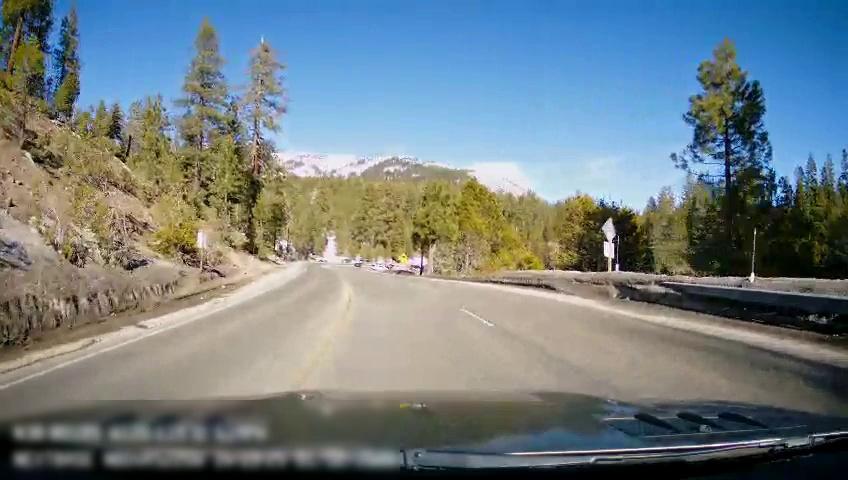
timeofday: Day
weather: Sunny
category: Drivable Space
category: Lanes | Current Lane
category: Lanes | Alternate Lane
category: Lanes | Current Lane
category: Lanes | Opposite Lane
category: Traffic | Signs